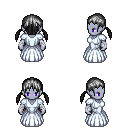
a pixel art fantasy rpg character, female body template, dark elf, purple skin, underdress, robe skirt, gray twin-tailed hairstyle, white cloth bandages, black slippers, four views (front, back, left, right), 2x2 character sprite sheet, small pixel art, hard edges, no anti-aliasing